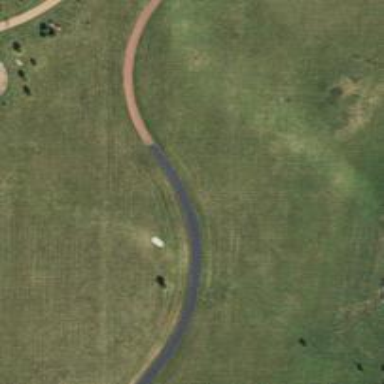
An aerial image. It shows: Disc golf tee.